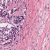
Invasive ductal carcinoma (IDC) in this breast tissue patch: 1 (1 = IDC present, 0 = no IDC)